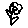
Label: flower